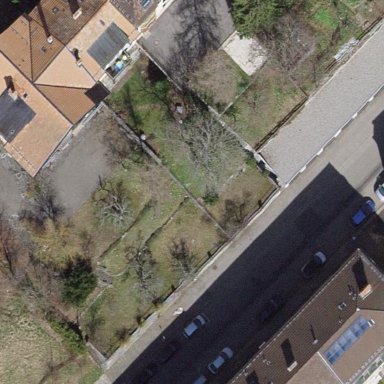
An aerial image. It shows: Garages with flat roofs.